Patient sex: M
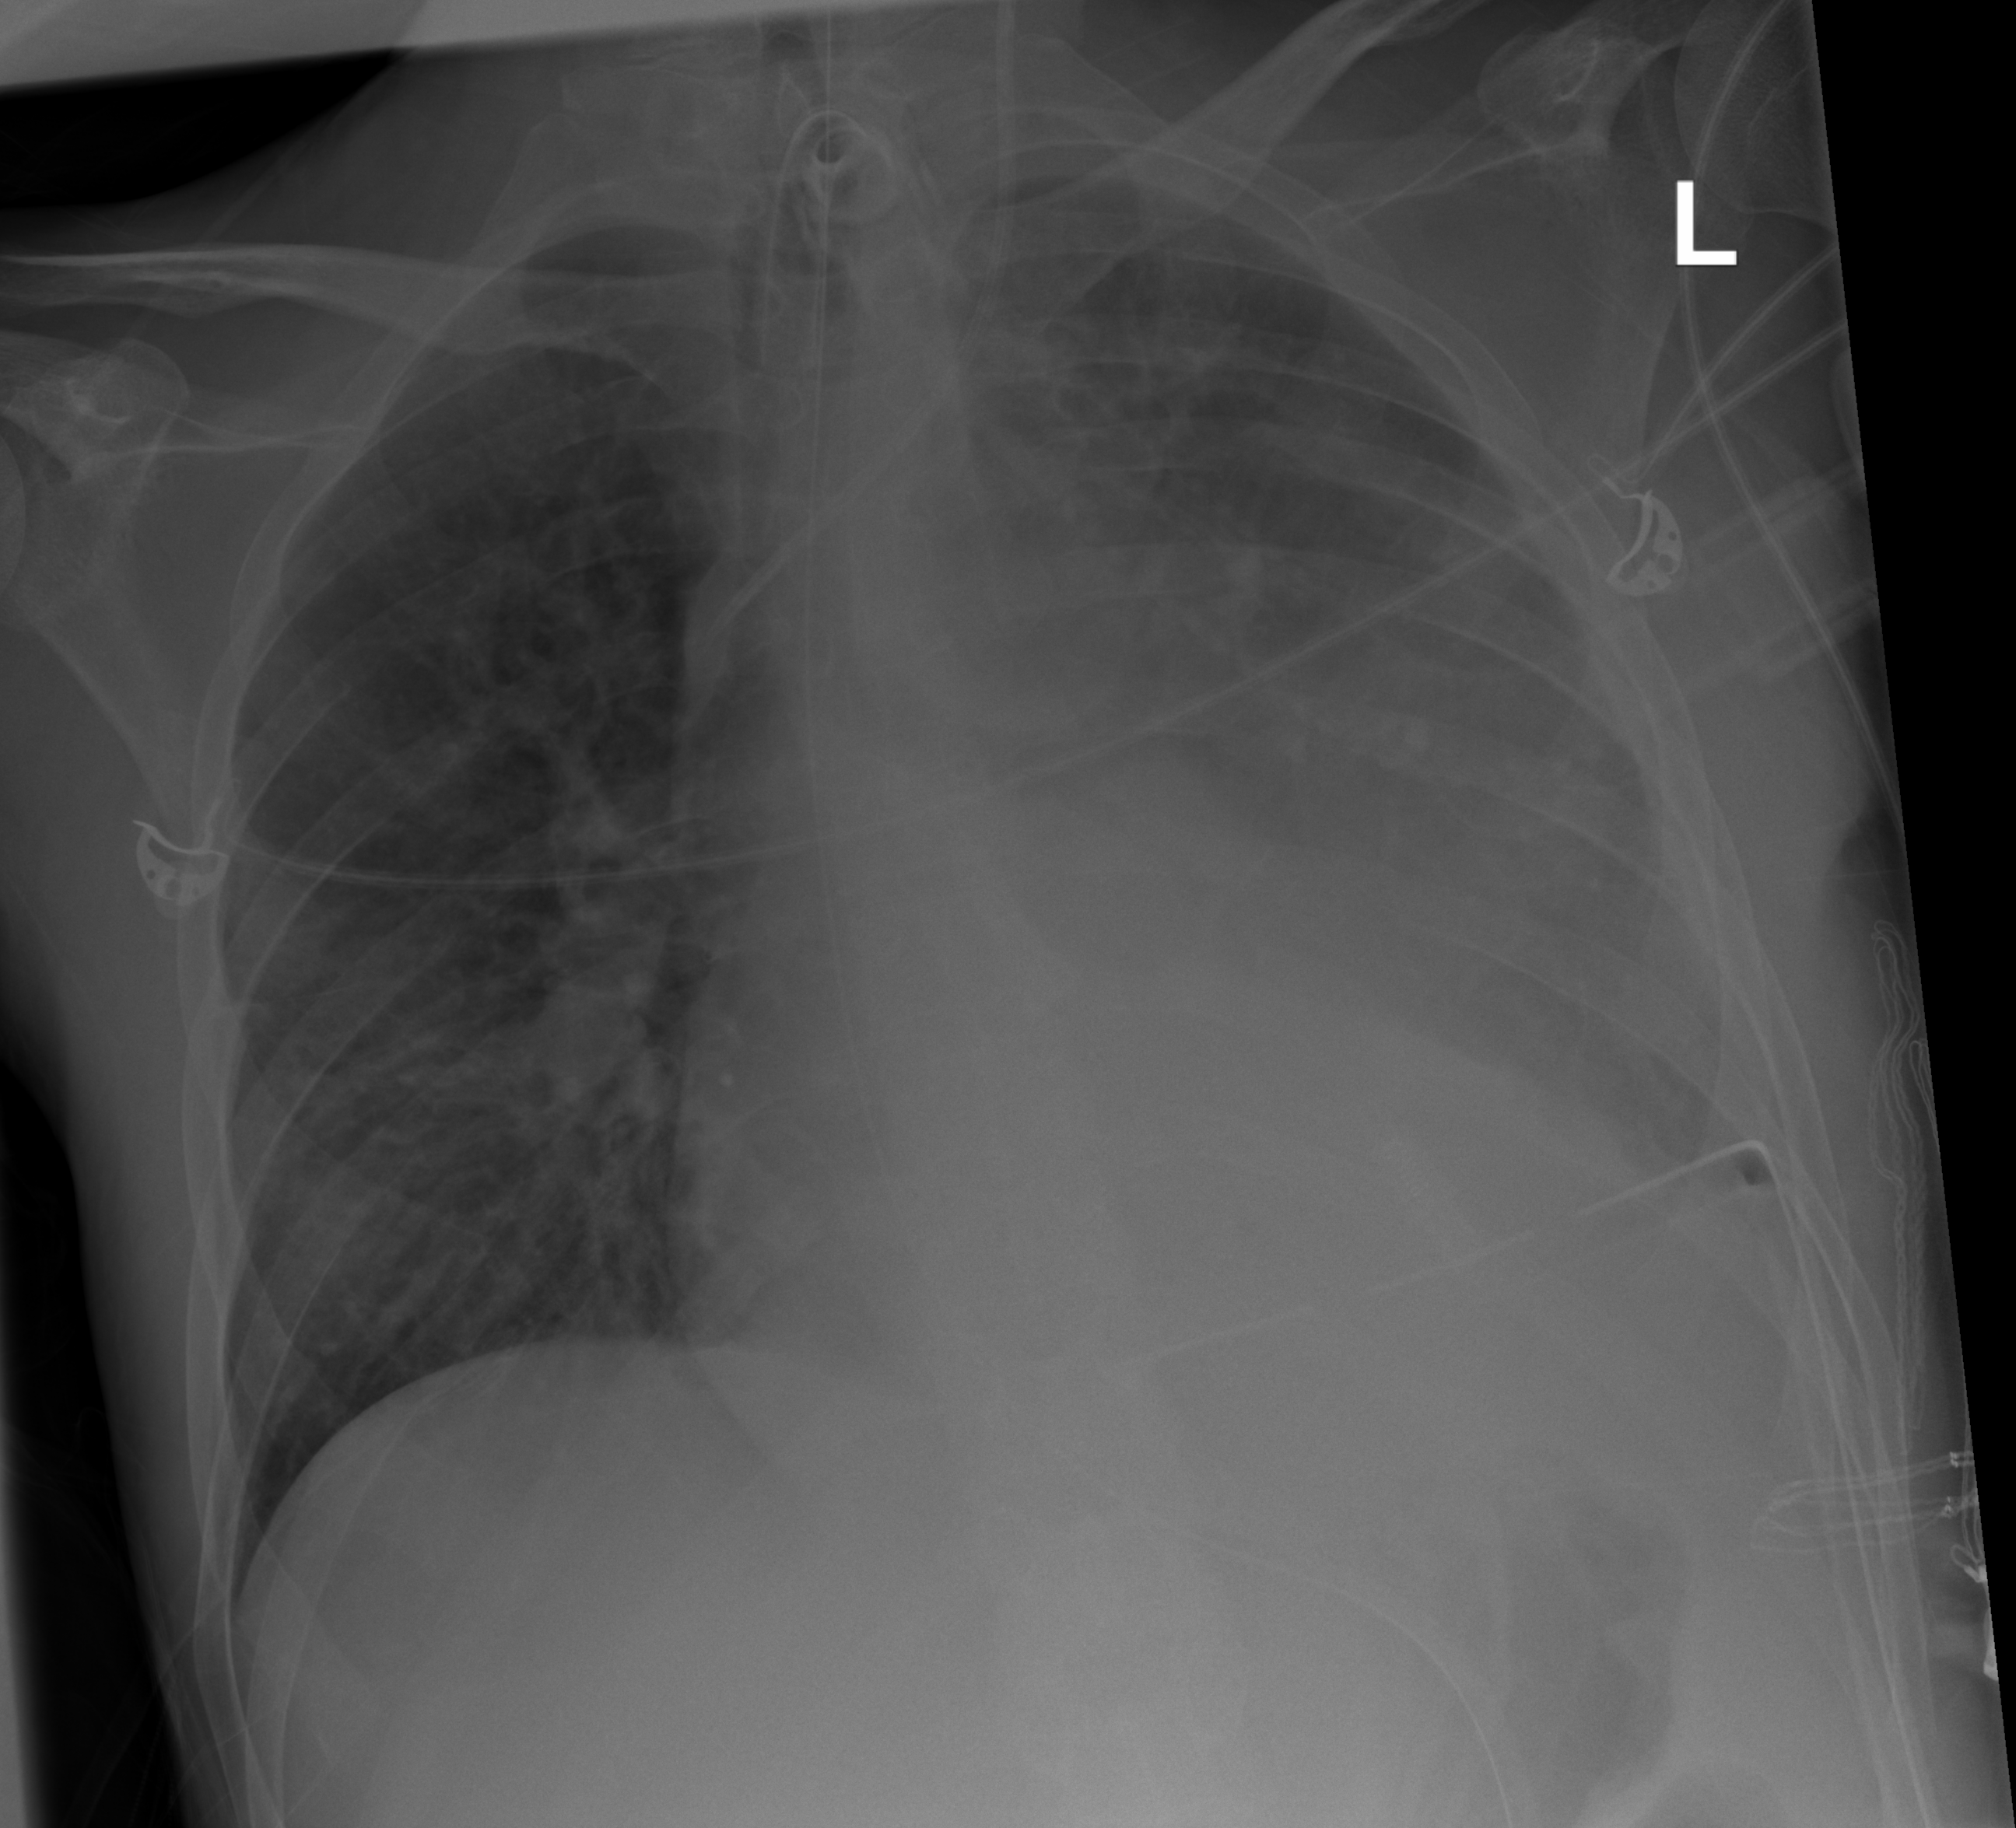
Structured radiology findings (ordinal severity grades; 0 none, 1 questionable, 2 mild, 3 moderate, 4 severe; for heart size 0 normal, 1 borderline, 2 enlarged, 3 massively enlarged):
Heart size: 2
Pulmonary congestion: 2
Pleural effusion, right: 0
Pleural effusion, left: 3
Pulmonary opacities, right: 2
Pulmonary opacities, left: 2
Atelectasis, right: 2
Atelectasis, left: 2